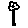
Label: flower